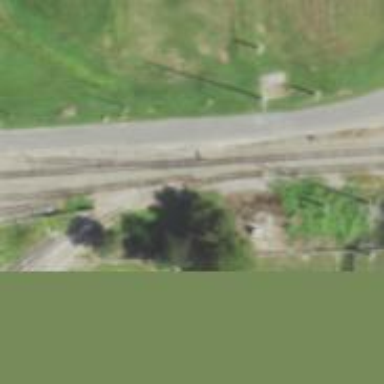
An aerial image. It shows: Railway siding for service.